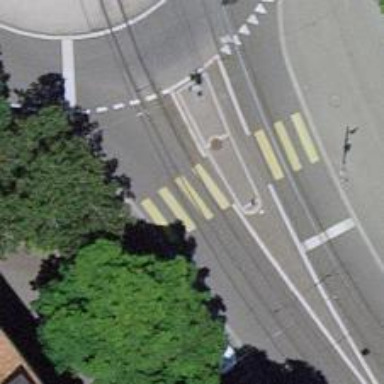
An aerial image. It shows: Kerb barrier.